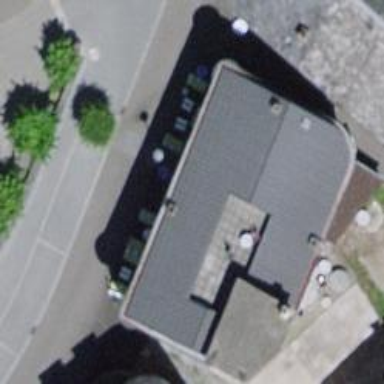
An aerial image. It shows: Cafe.